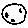
Label: moon